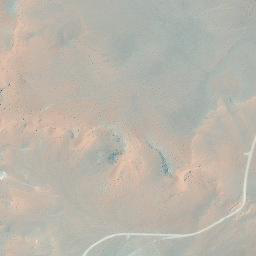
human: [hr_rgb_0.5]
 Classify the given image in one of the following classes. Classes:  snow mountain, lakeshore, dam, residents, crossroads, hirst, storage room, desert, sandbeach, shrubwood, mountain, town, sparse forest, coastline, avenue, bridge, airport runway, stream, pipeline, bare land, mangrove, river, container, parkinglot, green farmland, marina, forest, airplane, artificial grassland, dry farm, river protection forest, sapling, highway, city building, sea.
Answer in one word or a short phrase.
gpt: desert